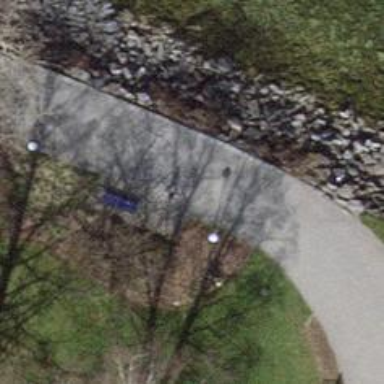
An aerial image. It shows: Bench.